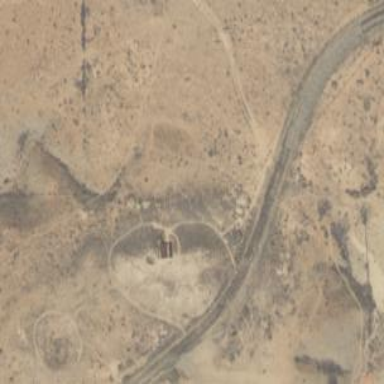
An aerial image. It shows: Archaeological site with historical significance.